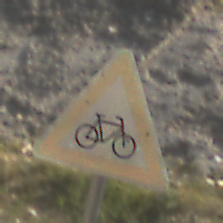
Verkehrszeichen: RadverkehrLinks
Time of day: MorningAfternoon
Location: Outdoor (Nature)
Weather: PartlyCloudy
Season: NotSpecified
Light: Natural